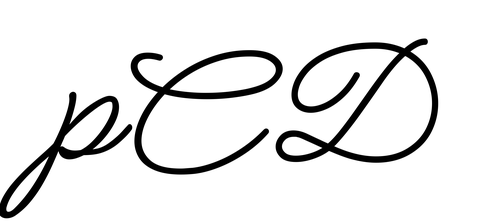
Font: MeowScript-Regular